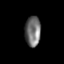
Tissue: prostate
Cell type: Fibroblasts
Senescence score: 0.7142
Nuclear area (px): 470
Mean DAPI intensity: 111.106